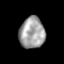
Tissue: skin
Cell type: Epithelial cells
Senescence score: 0.2701
Nuclear area (px): 777
Mean DAPI intensity: 160.566